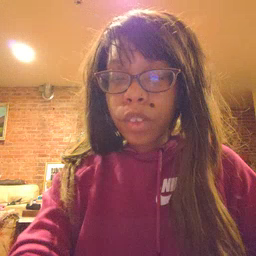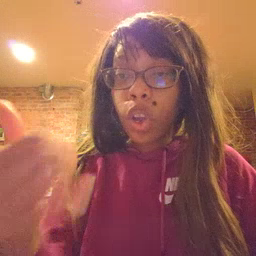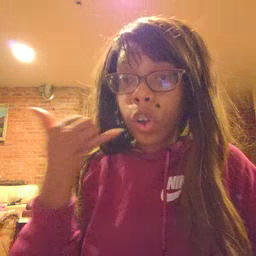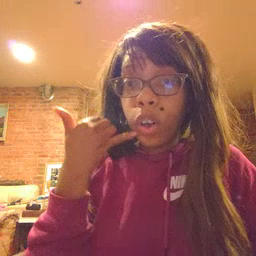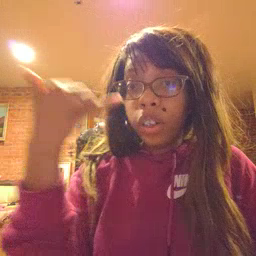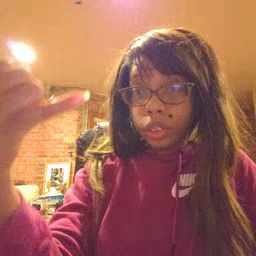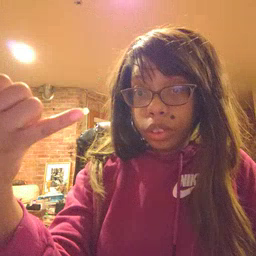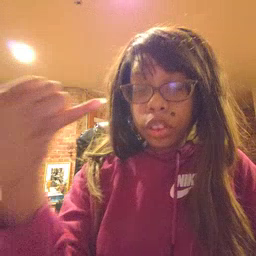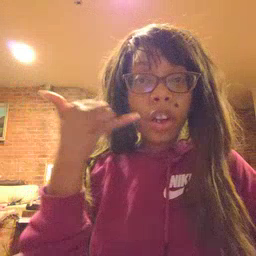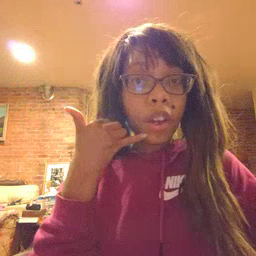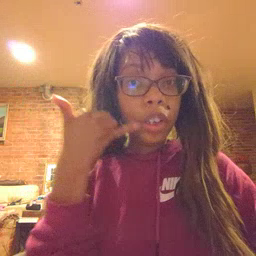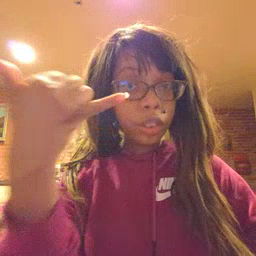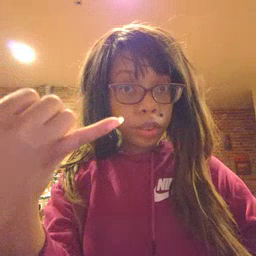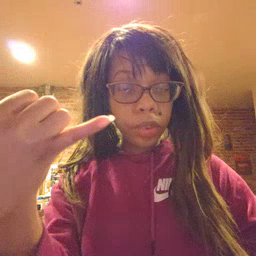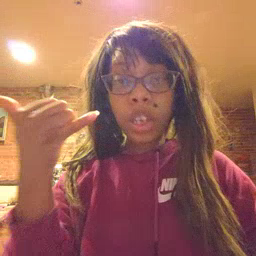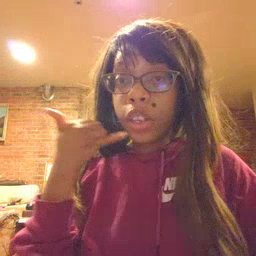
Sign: callonphone